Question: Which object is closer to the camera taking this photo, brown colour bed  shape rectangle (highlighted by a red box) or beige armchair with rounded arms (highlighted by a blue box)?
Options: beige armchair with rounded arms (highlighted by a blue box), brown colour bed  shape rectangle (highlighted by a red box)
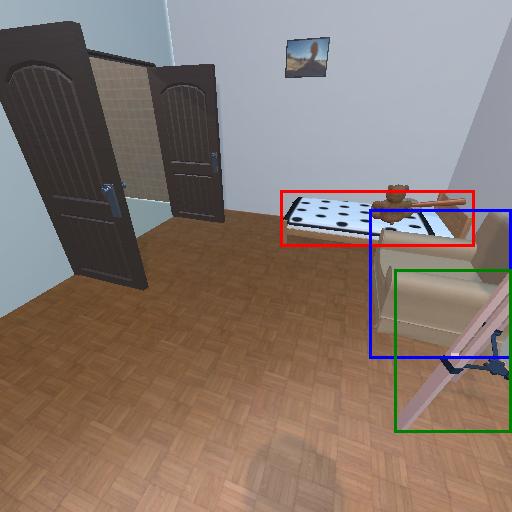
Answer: beige armchair with rounded arms (highlighted by a blue box)